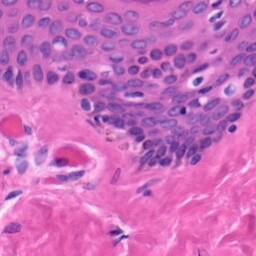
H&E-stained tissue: Skin